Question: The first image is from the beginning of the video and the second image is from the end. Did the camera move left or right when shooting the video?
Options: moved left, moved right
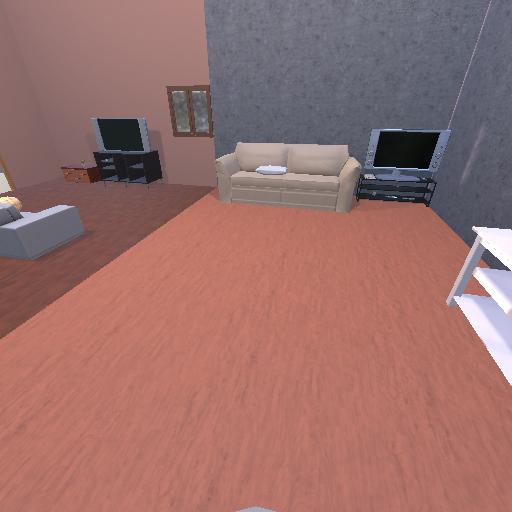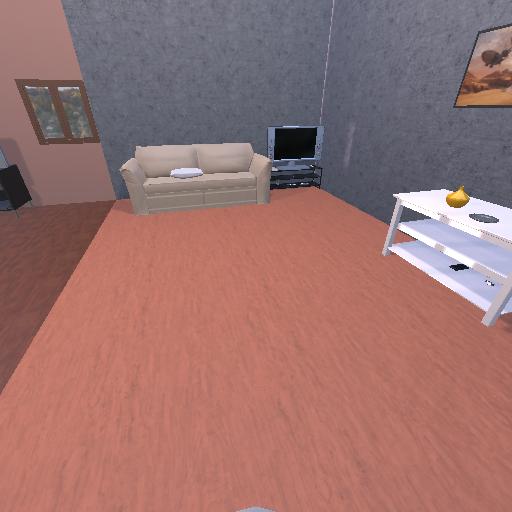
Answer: moved left